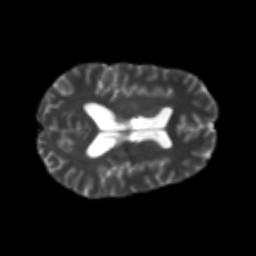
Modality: T2w
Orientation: axial
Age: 22
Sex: male
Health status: healthy
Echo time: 0.074 s